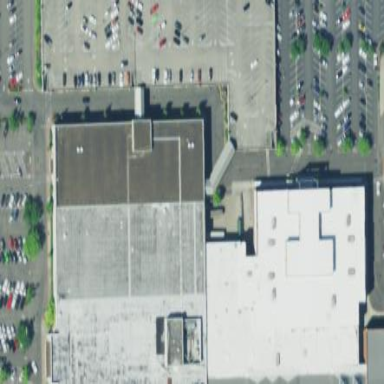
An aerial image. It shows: Building.